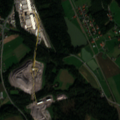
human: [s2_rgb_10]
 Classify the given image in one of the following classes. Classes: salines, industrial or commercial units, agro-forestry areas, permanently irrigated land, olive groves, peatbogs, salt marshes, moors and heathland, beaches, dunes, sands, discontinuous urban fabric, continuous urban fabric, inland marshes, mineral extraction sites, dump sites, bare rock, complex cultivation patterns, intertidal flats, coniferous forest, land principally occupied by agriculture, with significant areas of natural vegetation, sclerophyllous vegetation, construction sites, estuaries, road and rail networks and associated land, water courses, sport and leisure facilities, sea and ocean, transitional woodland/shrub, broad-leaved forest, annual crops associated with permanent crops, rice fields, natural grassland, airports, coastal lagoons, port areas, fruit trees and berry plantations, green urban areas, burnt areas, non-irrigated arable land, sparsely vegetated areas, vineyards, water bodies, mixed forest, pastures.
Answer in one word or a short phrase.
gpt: industrial or commercial units, pastures, complex cultivation patterns, land principally occupied by agriculture, with significant areas of natural vegetation, broad-leaved forest, mixed forest